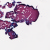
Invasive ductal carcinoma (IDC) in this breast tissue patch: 0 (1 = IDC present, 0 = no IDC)